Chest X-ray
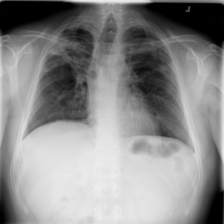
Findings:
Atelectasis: negative
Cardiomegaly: negative
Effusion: negative
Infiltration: negative
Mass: negative
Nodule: negative
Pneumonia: negative
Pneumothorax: negative
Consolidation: negative
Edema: negative
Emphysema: negative
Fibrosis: negative
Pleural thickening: negative
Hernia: negative